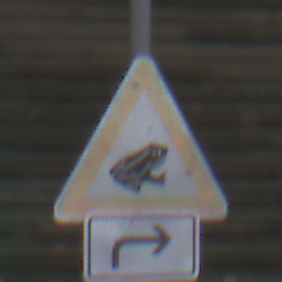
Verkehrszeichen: AmphibienwanderungLinks
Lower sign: RichtungsangabeDurchPfeile5
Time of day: Midday
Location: Outdoor (Urban)
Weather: Overcast
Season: NotSpecified
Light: Natural